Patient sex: M
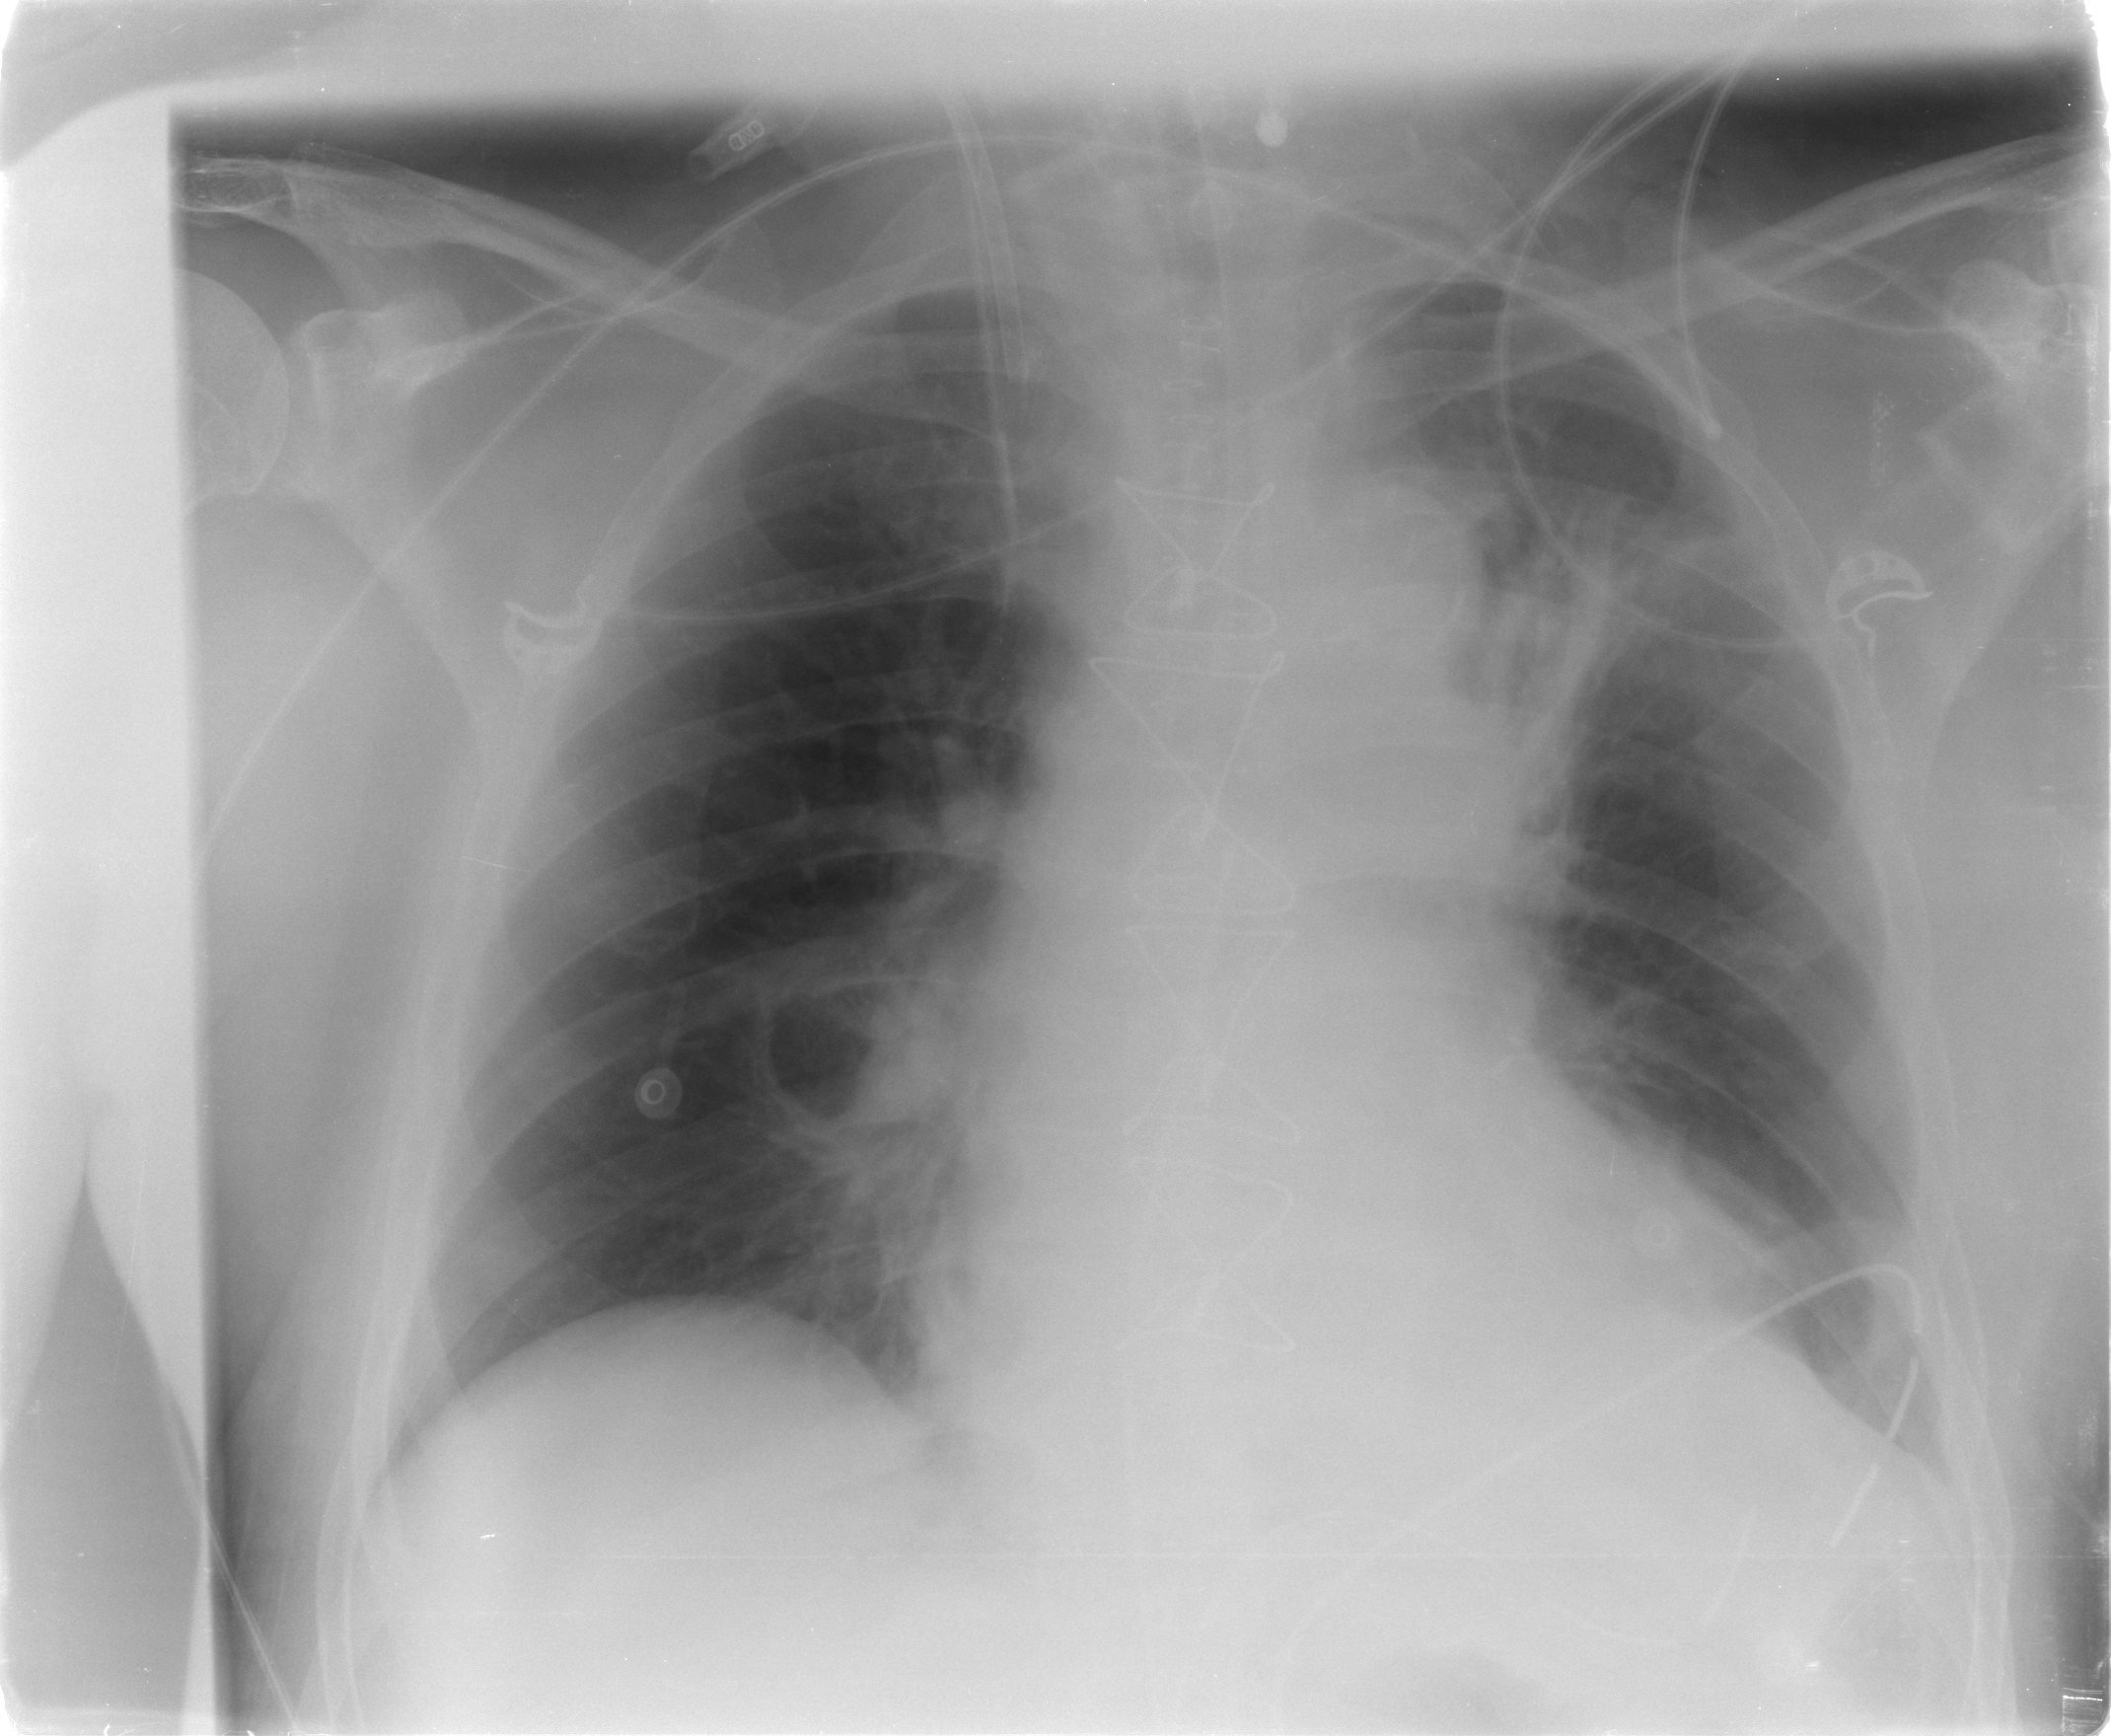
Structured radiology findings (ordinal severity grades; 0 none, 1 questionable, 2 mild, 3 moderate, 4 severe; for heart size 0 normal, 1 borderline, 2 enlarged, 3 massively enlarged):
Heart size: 2
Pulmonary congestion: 0
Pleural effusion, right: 0
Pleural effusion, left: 0
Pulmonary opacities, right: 0
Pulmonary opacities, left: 1
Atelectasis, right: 0
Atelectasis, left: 3